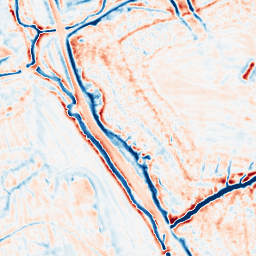
Category: edge_preserving
Decomposition family: bilateral
Decomposition parameters: d: 15
sigma_color: 25
sigma_space: 25
Upsampling method: cubic_mitchell
Upsampling parameters: scale: 4
Upsampling scale: 4